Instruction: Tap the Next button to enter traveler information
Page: cart
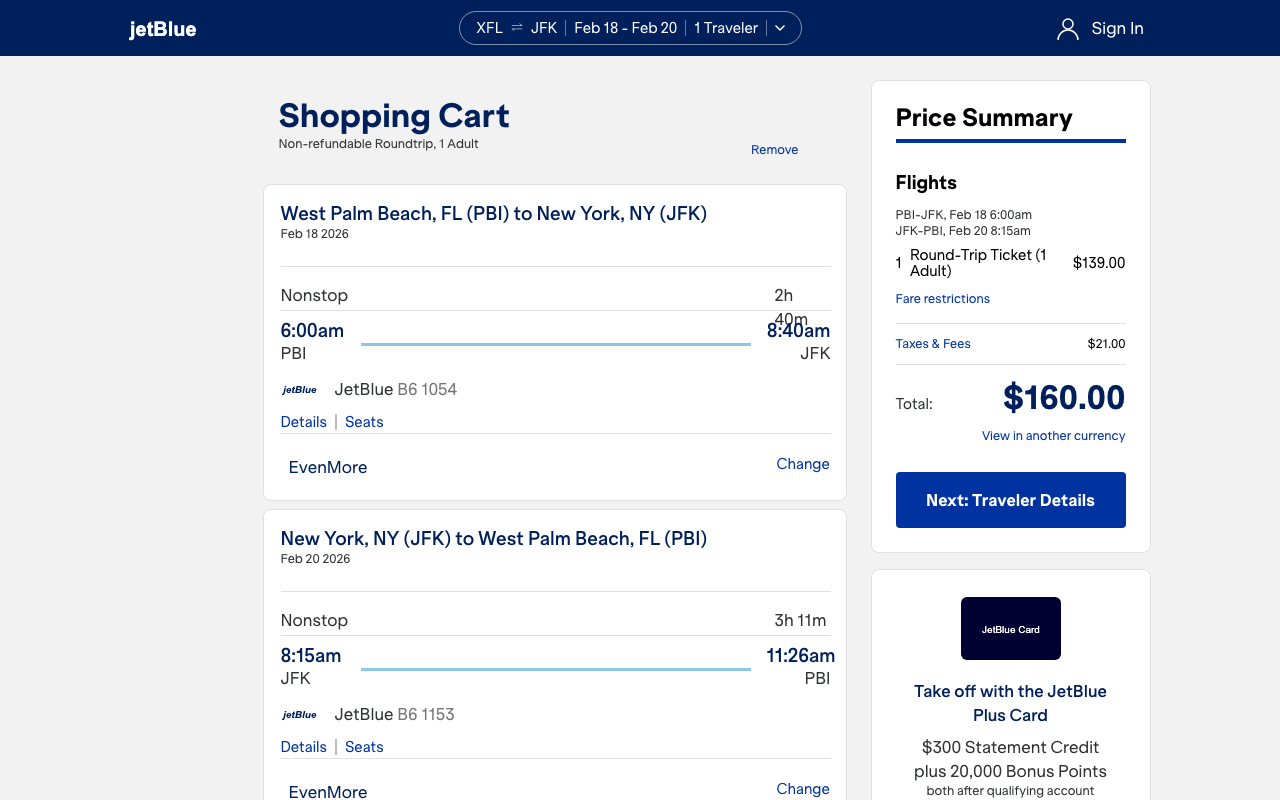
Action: click